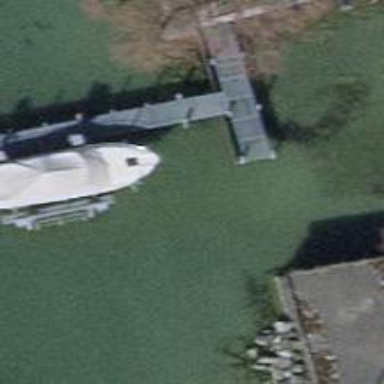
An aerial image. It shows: Man-made pier.